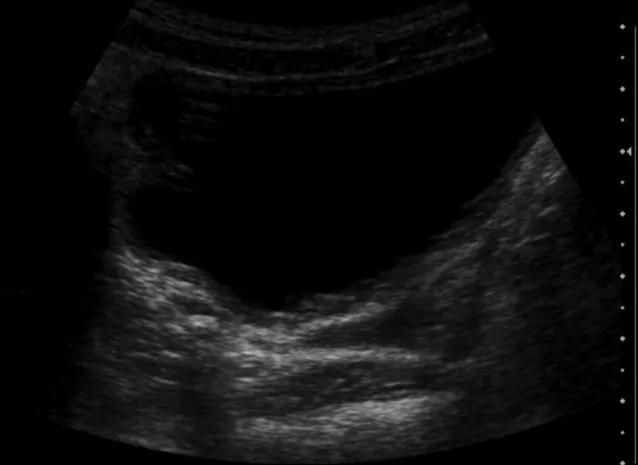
Ultrasonography in which a hyperechoic area is detected on the right distal ureter.
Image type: radiology (ultrasound)